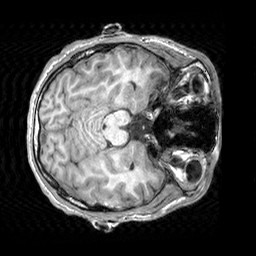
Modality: T1w
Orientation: axial
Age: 21
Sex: male
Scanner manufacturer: siemens
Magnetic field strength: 3 T
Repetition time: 2.3 s
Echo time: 0.00303 s